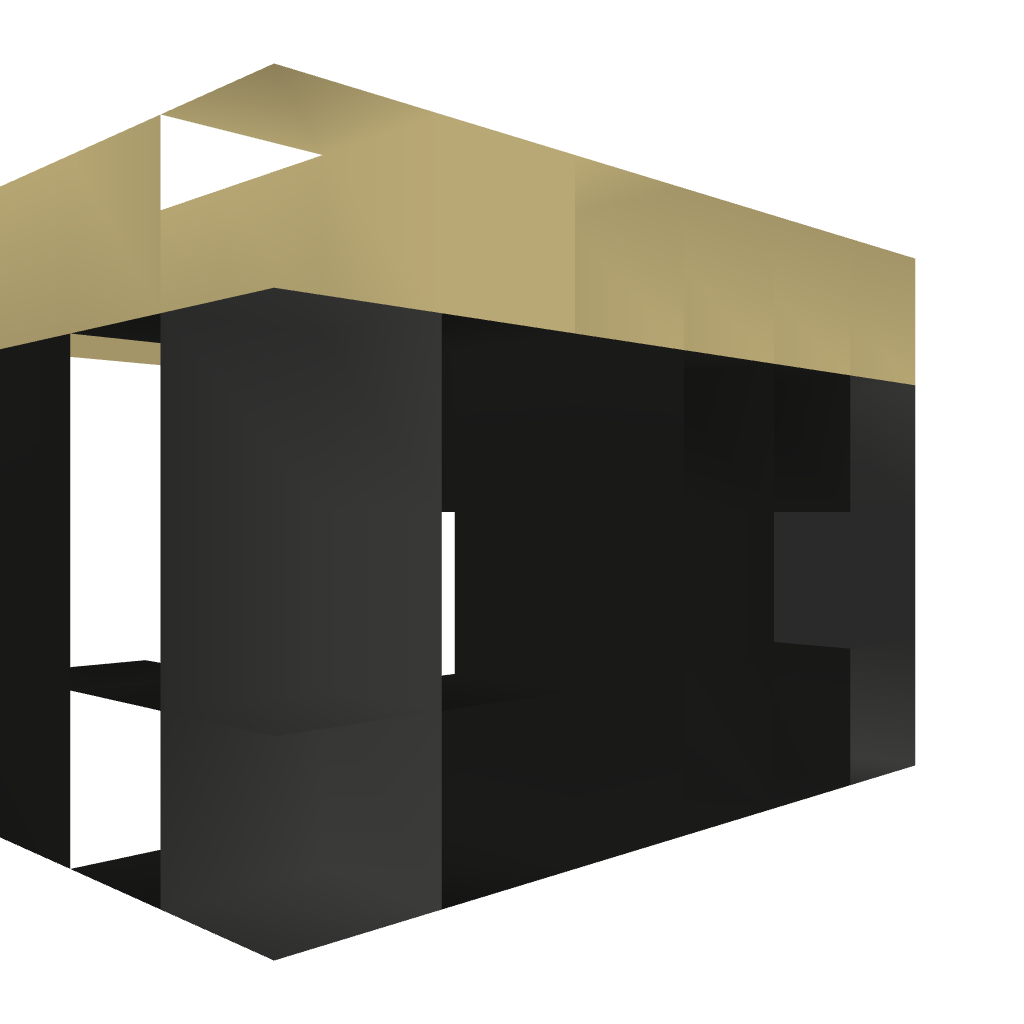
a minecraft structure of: Bus Station 2